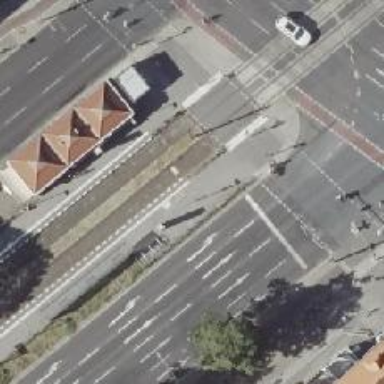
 specifically for trams. The platform has shelter."